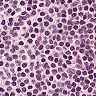
Metastatic tissue present: no